Field crop: maize
Growth stage: 2
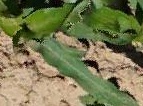
Species: maize